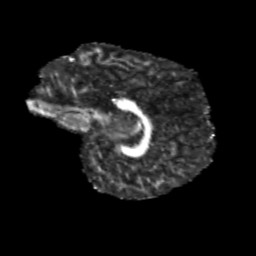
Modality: FA
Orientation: sagittal
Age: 10
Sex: male
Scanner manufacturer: siemens
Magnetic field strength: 3 T
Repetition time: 3.8 s
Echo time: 0.07 s